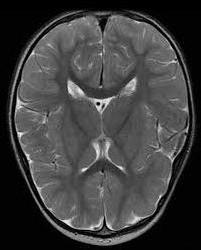
Label: notumor